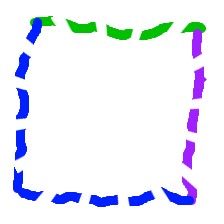
Shape: square